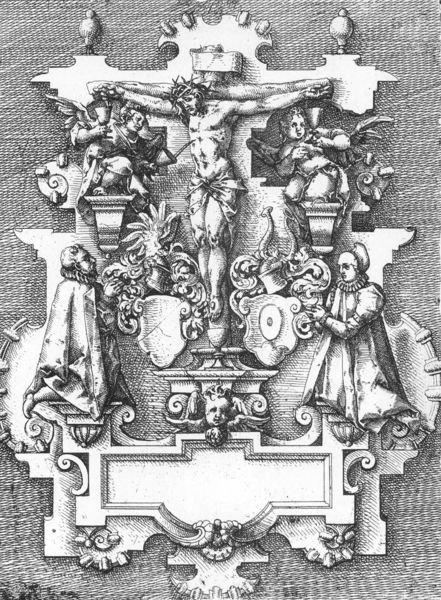
Titel: Architectura (Nürnberg 1598)
Künstler: Wendel Dietterlin
Schlagwörter: weiß, schwarz, stein, trauer, weis, tafel, kreuz, beten, altar, wappen, jesus, dornenkrone, stien, betten